Question: What category is listed?
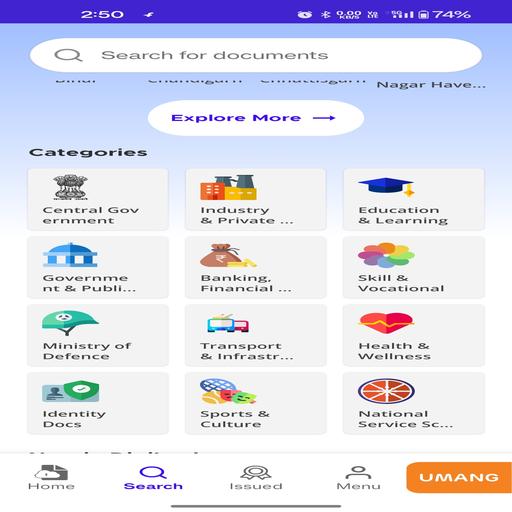
Answer: Education & Learning